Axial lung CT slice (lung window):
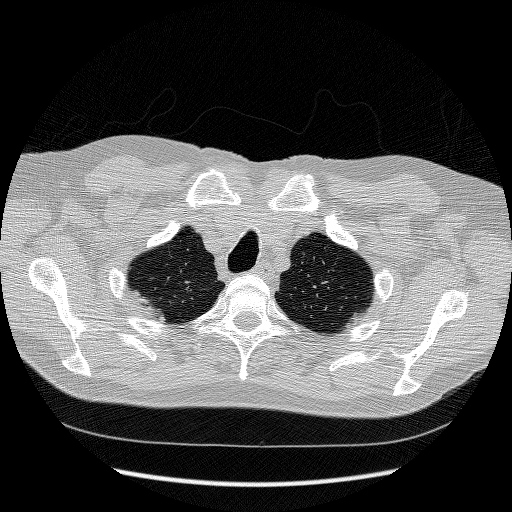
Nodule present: no